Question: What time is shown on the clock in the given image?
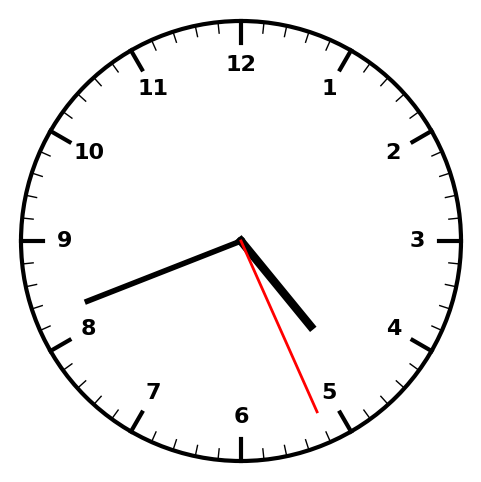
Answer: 04:41:26